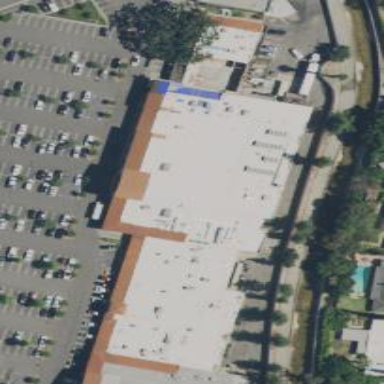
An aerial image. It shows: Retail building housing supermarket.